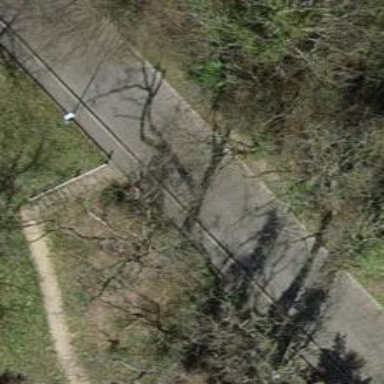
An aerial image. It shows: Set of steps on the road.